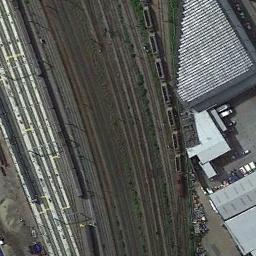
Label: railway